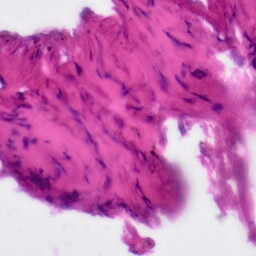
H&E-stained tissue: Tonsil